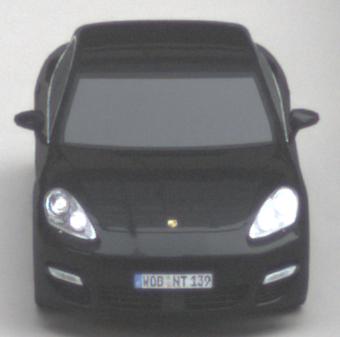
Make: Porsche
Model: Panamera
Detailed model: Panamera (970)
Model produced from: 2010/05
Model produced until: 2013/04
Doors: 5
Color: black
Road condition: dry road
Daytime: midday
Contrast: low contrast